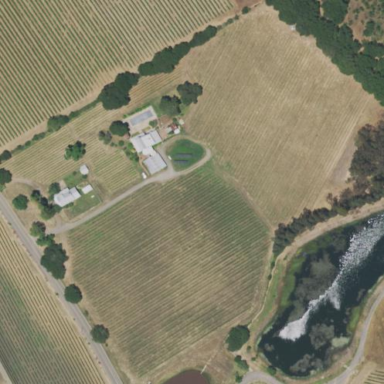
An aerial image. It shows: Vineyard with wine grapes as the crop.